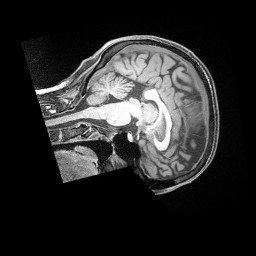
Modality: T1w
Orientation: sagittal
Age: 41
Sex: female
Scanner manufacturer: siemens
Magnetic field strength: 3 T
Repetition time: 2 s
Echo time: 0.00211 s